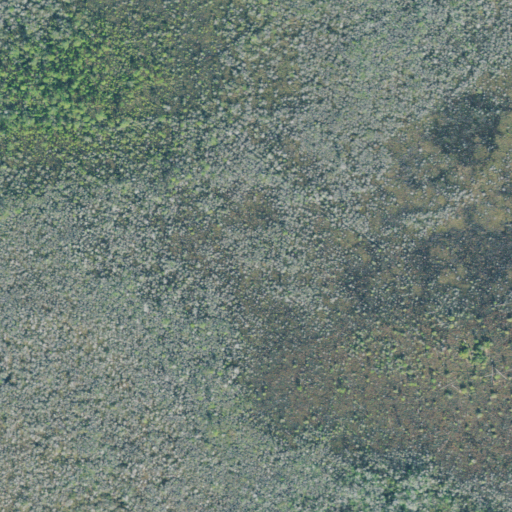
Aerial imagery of island in Georgia named Pope Island containing only woody wetlands